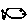
Label: fish